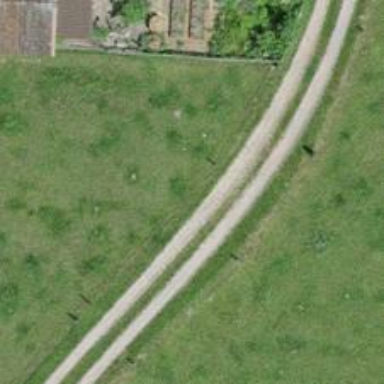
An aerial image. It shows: Unpaved track with grade3 tracktype.